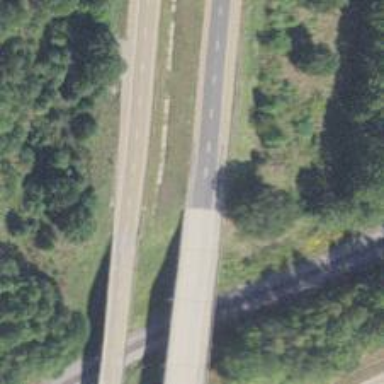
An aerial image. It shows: Beam bridge carrying trunk highway.